Current action and preconditions to check: trajectory_clear

Your task: For each precondition in the list above, predict whether it will hold at this action.

Consider the current scene as observed from the mobile robot's camera, and analyze the predicted future states of all dynamic agents (e.g., people, animals, vehicles, or any moving entities) within the NEXT SECOND.

IMPORTANT: Only answer "very likely" if you are absolutely certain—based on strong, clear evidence—that a dynamic agent will violate the precondition in the predicted future state. Do NOT answer "very likely" for unlikely, ambiguous, or low-probability risks.

Ask yourself for each precondition: Is there a high probability, with clear and convincing evidence, that the predicted future states of any dynamic agent will interfere with the predicted future state of the currently executing action within the NEXT SECOND, causing that precondition to fail?

Assess the risk level based on these predictions. Use "likely" or "very likely" if motions create a clear risk of interference.

Use "neutral" or "improbable" if agents are nearby but their predicted paths are clearly diverging or non-conflicting.

Failure Risk Categories: "very improbable", "improbable", "neutral", "likely", "very likely"

Answer Format: Output ONLY the probability_of_failure value from these categories: "very improbable", "improbable", "neutral", "likely", "very likely"

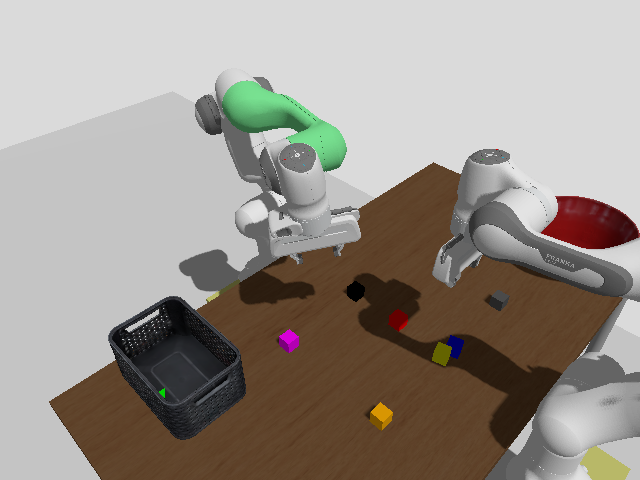

Answer: improbable